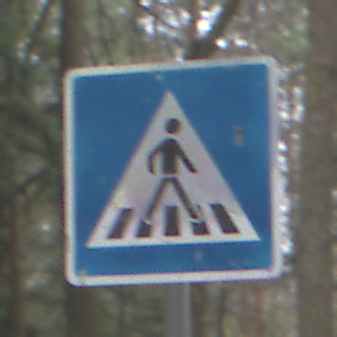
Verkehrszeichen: FussgaengerueberwegLinks
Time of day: Midday
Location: Outdoor (Nature)
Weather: Overcast
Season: NotSpecified
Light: Natural